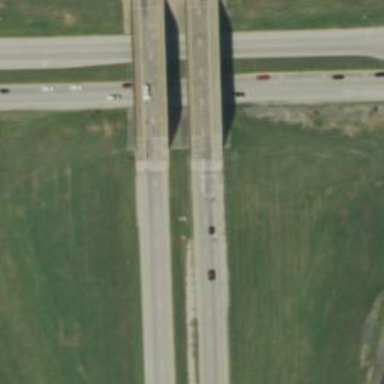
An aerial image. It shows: Expressway with asphalt surface categorized as trunk highway.